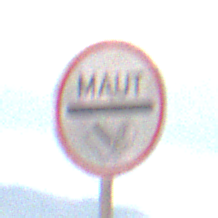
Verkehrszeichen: MautflichtigeStrecke
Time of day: Midday
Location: Outdoor (Nature)
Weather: Clear
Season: NotSpecified
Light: Natural